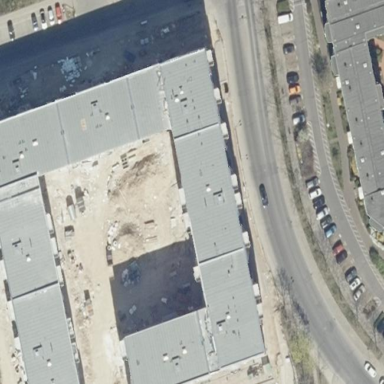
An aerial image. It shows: Building with apartments and flat roof.